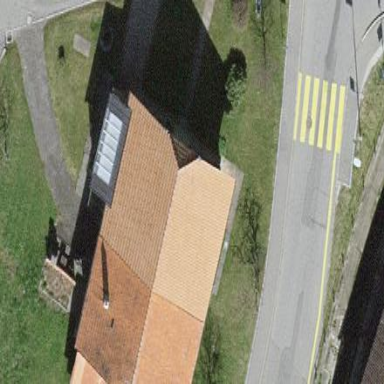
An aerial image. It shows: Beige building with red half-hipped roof.